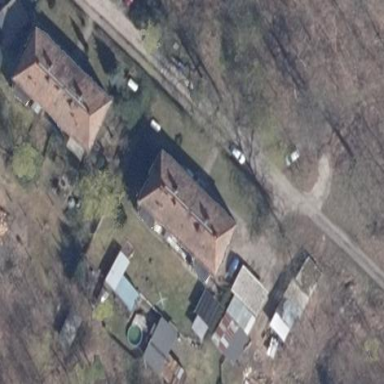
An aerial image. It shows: Residential building with hipped red roof.